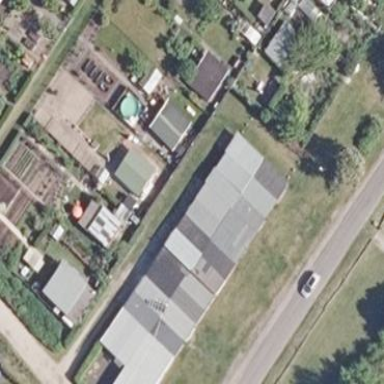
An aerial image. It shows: Garages as the designated land use.